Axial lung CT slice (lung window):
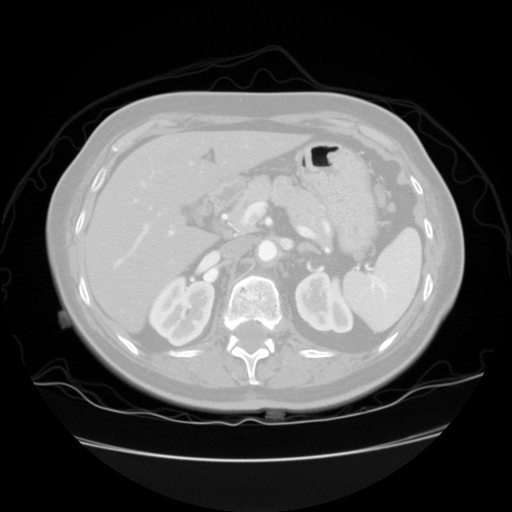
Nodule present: no